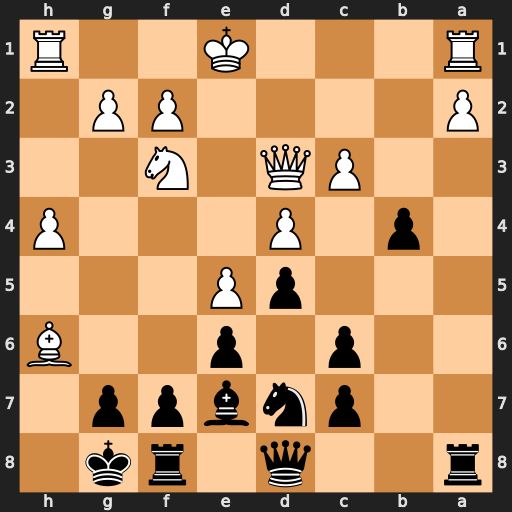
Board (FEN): r2q1rk1/2pnbpp1/2p1p2B/3pP3/1p1P3P/2PQ1N2/P4PP1/R3K2R
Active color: b
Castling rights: KQ
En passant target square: -
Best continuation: gxh6